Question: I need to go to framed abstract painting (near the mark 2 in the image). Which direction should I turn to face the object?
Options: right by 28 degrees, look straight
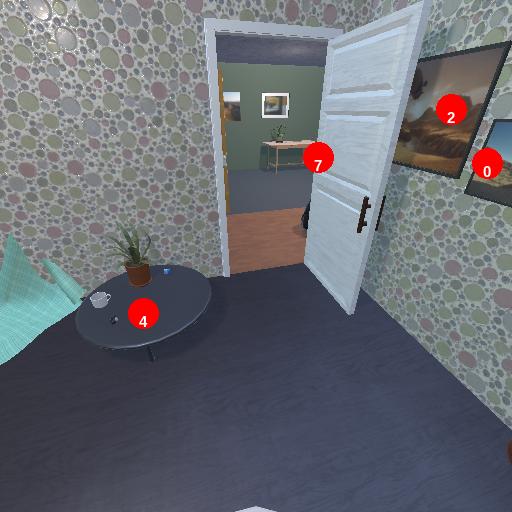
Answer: right by 28 degrees